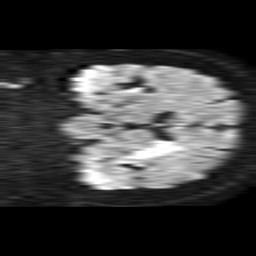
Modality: TRACE
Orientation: coronal
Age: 58
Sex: male
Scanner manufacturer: philips
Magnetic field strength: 1.5 T
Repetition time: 4.6 s
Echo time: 0.08517 s